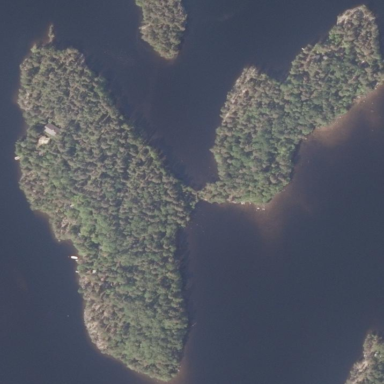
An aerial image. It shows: Islet.